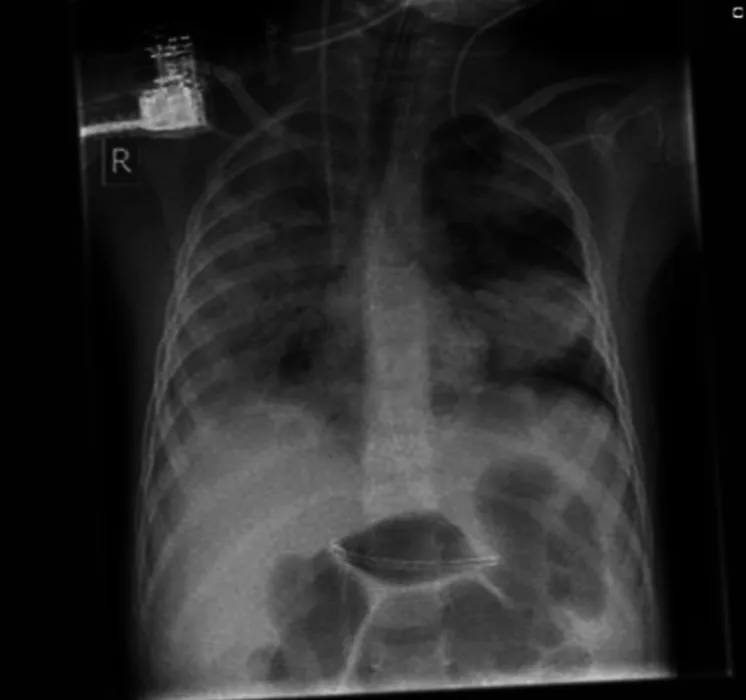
X ray case 1, twelve hours after admission.
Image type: radiology (x_ray)